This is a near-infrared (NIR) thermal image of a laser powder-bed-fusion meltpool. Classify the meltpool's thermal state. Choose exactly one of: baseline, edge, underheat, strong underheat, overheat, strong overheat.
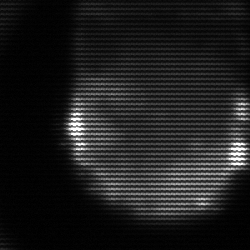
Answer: edge